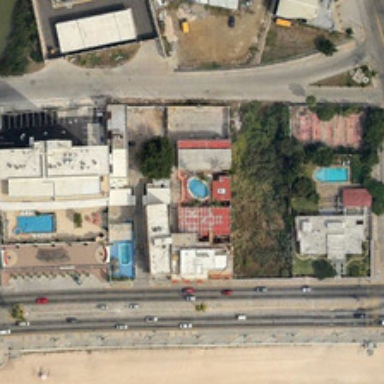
Blue, red and orange buildings are on the side of the road .